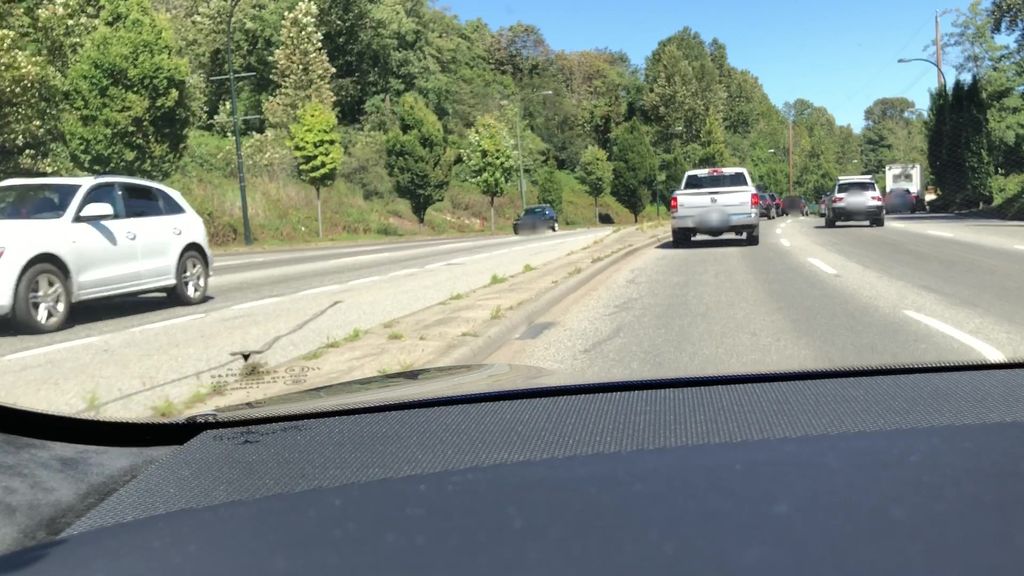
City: vancouver